Question: One of the vendors that we trade MQ data with has a monitor that shows the following:

I've written a C# monitor of my own that takes a snap shot of the queue depth every x minutes, but I would like to know how to get the number of message enqueued and dequeued. These two stats seem to me to be of a different nature. To me queue depth is at a given point in time. The report above is actually showing "High Q Depth" for a 5 minute time period.
Can someone point me to something in the C#/.NET MQ API guide on how these statistics can be gathered? If not, what trick or tool might be able to get these stats?
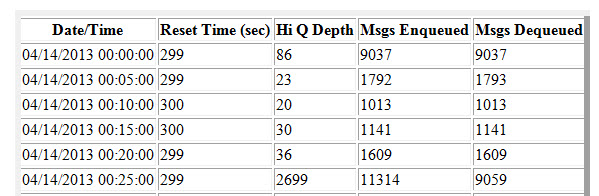
Answer: MQ .NET has undocumented "support" for PCF under 'IBM.WMQ.PCF' namespace. There are classes like 'PCFAgent, PCFMessage' and so on. These can be used to read PCF messages.
For statics monitoring, you can turn on "Queue Statics" on queue. As described <URL> queue statics messages include information like number of messages put or retrieved from a queue.
Sample code: This code inquires a queue manager for a queue with name Q1.
'''
public void InquireQmgr()
{
try
{
PCFMessageAgent messageAgent = new PCFMessageAgent("QM");
PCFMessage pcfMsg = new PCFMessage(MQC.MQCMD_INQUIRE_Q);
pcfMsg.AddParameter(MQC.MQCA_Q_NAME, "Q1");
PCFMessage[] pcfResponse = messageAgent.Send(pcfMsg);
int pcfResponseLen = pcfResponse.Length;
for (int pcfResponseIdx = 0; pcfResponseIdx < pcfResponseLen; pcfResponseIdx++)
{
PCFParameter [] parameters = pcfResponse[pcfResponseIdx].GetParameters();
foreach(PCFParameter pm in parameters)
{
Console.WriteLine(pm.Parameter + " - " + pm.GetValue());
}
}
messageAgent.Disconnect();
}
catch(MQException ex)
{
Console.Write(ex);
}
}
'''